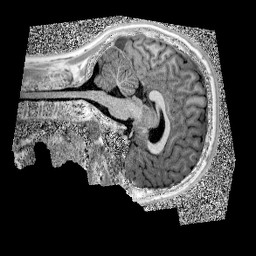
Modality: UNIT1
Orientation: sagittal
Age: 12
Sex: male
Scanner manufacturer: siemens
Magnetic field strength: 3 T
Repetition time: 4 s
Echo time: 0.00299 s